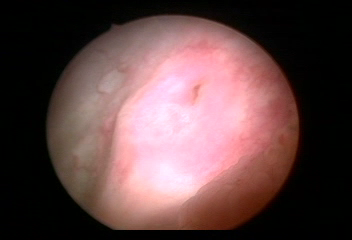
Modality: WLC
Class: Anatomical landmarks
Subclass: UreteralOrifice
Bladder cancer association: No
Annotated structures: Left ureteral orifice